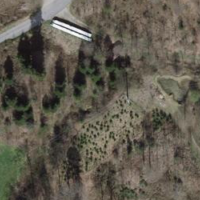
EUNIS habitat code: 41
Species observed at this site:
Lamium maculatum